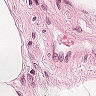
Metastatic tissue present: no